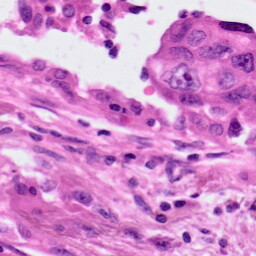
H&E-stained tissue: Lung